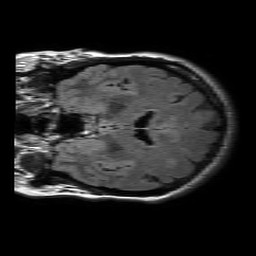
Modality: FLAIR
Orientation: coronal
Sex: female
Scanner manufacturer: philips
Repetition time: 11 s
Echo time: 0.125 s